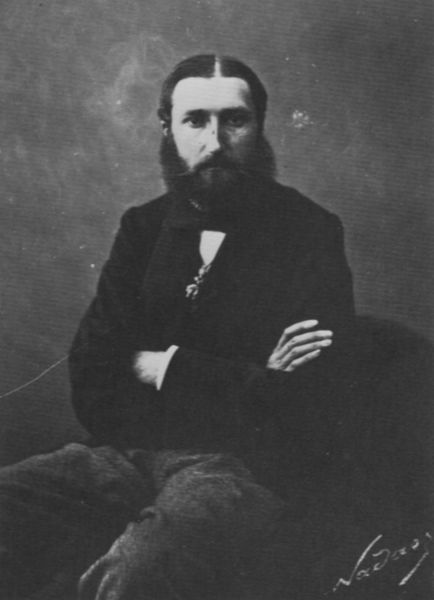
Titel: Léopold II. (1835-1909), König von Belgien seit 1865
Künstler: Atelier Nadar
Institution: unbekannt
Schlagwörter: dunkel, hand, himmel, mann, schatten, weiß, sitzen, finger, frisur, grau, haar, hintergrund, licht, mund, nacht, nase, ohr, profil, schwarz, stirn, blick, rock, alt, bart, hemd, hose, jacke, wand, arm, arme, augen, bärtig, falten, gesicht, knoten, kragen, samt, vollbart, bildnis, herr, hände, portrait, porträt, signatur, auge, haare, mantel, sitzend, augenbrauen, frontal, mittelscheitel, ohren, scheitel, schultern, rund, beine, schrift, düster, russland, risse, mauer, signiert, krawatte, ernst, streng, atelier, wange, fliege, weste, foto, fotografie, photographie, mond, strin, photo, verschränkt, halbportrait, hintergund, halbporträt, strenge, erinnerung, dunkelhaarig, intellektueller, russisch, halbschatten, geischt, rasputin, nadar, verschränkte arme, fotograf, pomade, gerade nase, berühmt, visitenkarte, frisiert, nadal, amr, berschränkt, geistreich, gesischt, langehose, pumade